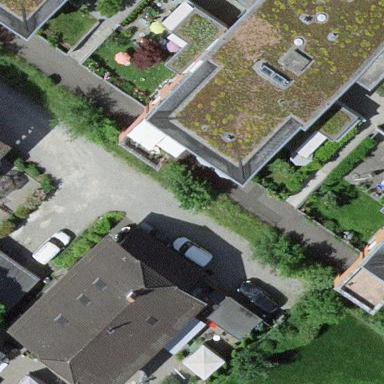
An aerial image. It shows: Residential building.